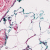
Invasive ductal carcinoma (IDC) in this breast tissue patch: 0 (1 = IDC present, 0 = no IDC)